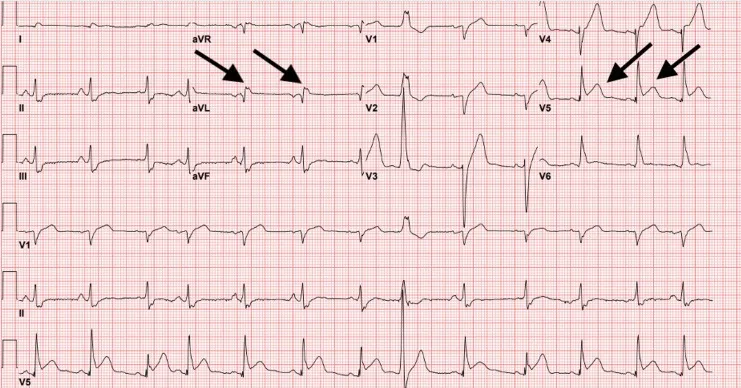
Electrocardiogram with ST-segment elevation in the lateral leads.
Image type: electrography (ekg)